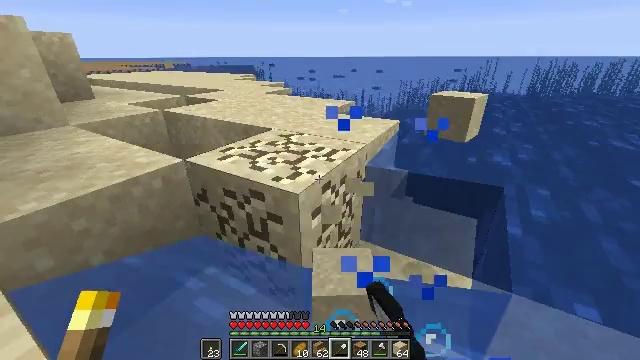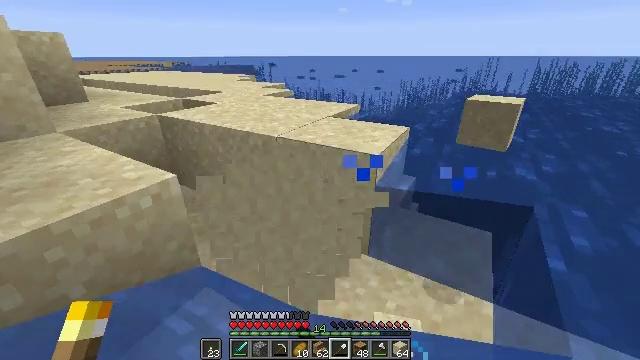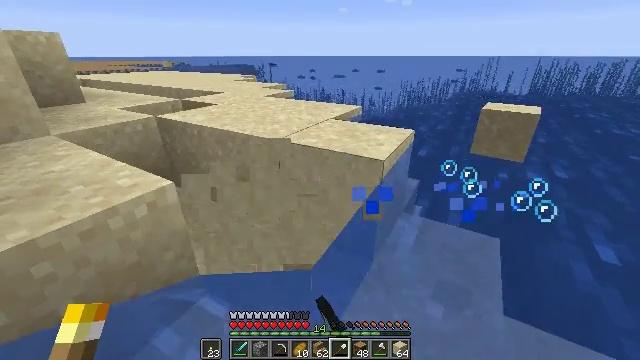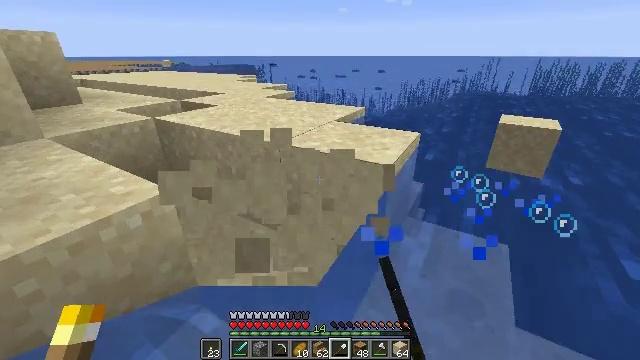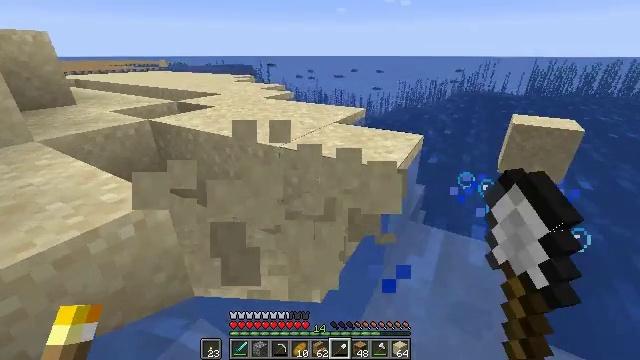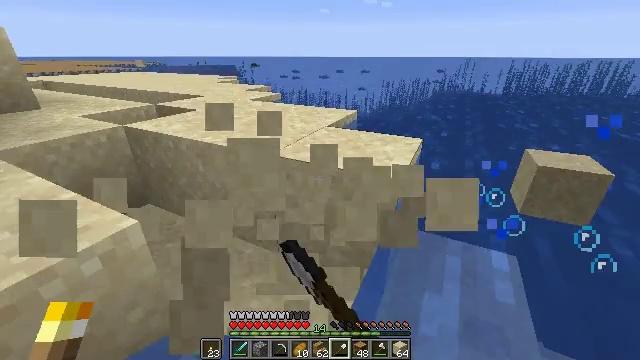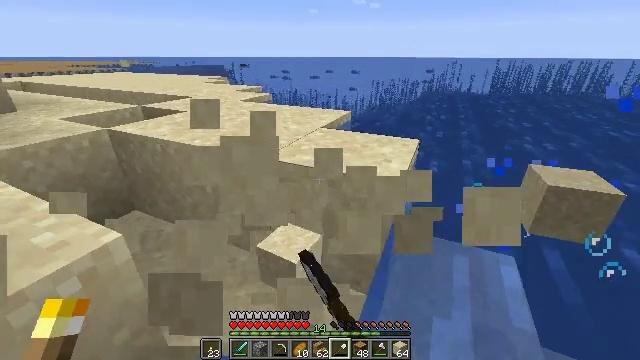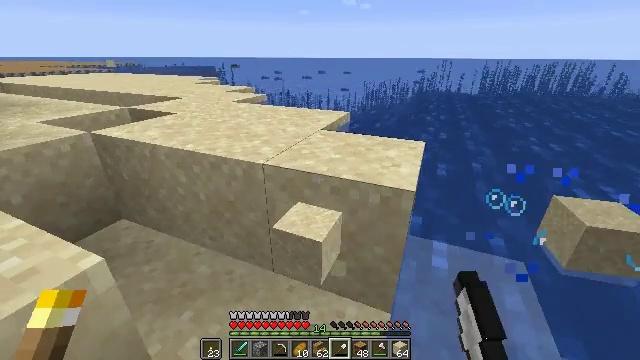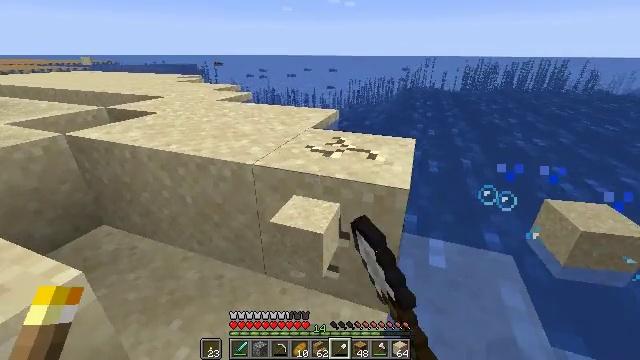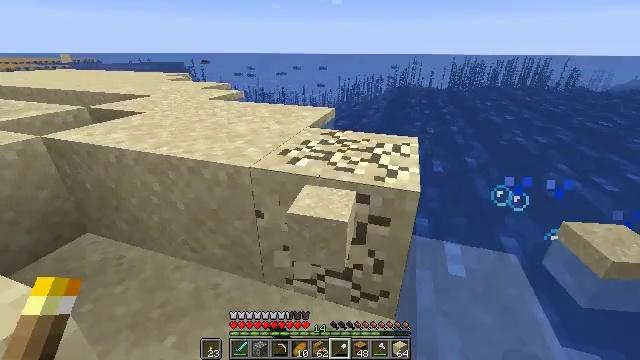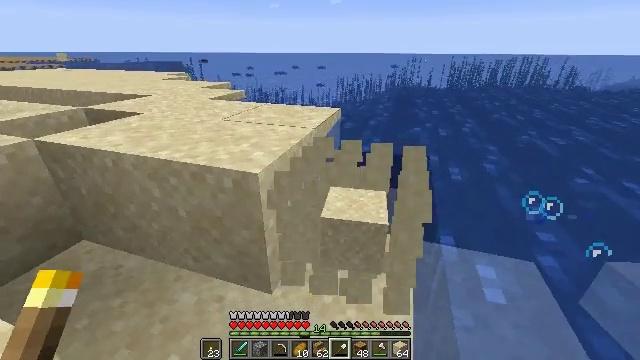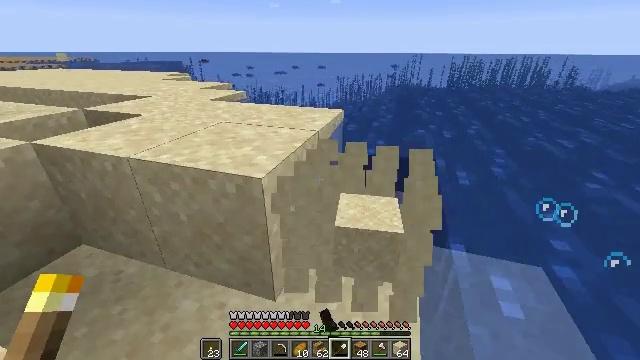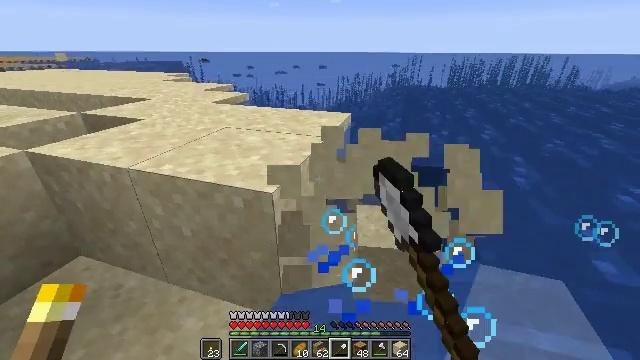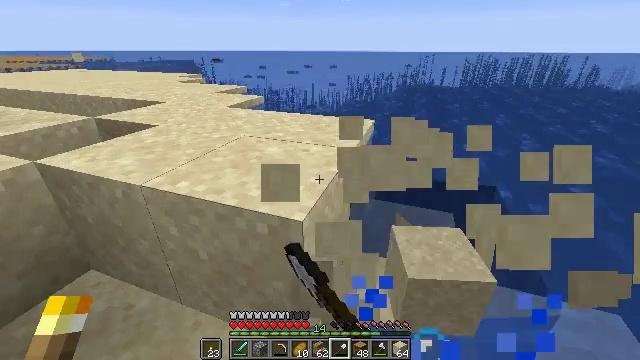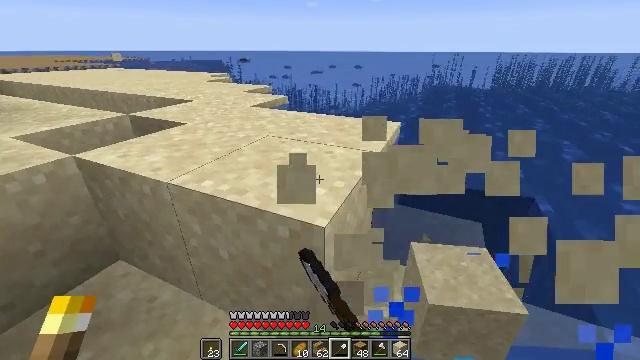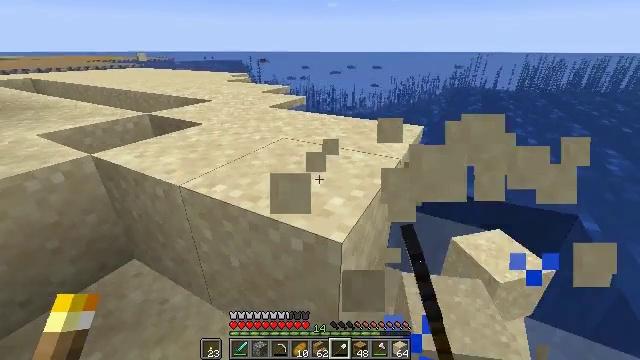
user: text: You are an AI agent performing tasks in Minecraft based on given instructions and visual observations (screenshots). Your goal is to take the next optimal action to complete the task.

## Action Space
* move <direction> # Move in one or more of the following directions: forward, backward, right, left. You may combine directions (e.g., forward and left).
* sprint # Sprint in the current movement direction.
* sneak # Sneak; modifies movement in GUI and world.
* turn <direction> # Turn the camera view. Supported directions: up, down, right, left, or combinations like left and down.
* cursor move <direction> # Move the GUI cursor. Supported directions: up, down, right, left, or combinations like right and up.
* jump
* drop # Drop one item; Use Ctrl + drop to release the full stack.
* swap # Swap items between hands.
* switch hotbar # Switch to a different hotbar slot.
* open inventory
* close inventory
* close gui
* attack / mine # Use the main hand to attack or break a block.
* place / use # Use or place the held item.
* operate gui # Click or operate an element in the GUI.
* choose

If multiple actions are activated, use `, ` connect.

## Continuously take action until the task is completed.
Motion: motion action
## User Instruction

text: Attack the ground to gather sand.
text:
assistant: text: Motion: move forward, attack / mine
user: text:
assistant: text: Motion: move forward, attack / mine
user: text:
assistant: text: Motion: move forward, attack / mine
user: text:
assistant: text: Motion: move forward, attack / mine
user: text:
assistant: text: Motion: move forward, turn right, attack / mine
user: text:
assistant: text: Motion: move forward, turn right, attack / mine
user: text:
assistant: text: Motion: move forward, turn right, attack / mine
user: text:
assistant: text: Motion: move forward, turn right, attack / mine
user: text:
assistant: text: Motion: move forward, turn right, attack / mine
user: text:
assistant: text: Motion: move forward, attack / mine
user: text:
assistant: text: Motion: move forward, attack / mine
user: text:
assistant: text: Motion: move forward, attack / mine
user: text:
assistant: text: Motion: move forward, turn left, attack / mine
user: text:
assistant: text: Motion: move forward, turn left, attack / mine
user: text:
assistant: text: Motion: turn left, attack / mine
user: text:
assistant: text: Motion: attack / mine
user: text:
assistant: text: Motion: attack / mine
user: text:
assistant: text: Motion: attack / mine
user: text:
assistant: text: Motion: attack / mine
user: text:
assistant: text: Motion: attack / mine
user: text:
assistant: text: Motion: turn left, attack / mine
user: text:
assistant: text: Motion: turn left, attack / mine
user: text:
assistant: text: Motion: move forward, turn left, attack / mine
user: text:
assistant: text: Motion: move forward, attack / mine
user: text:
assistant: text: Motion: move forward, attack / mine
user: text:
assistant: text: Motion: attack / mine
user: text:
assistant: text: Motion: attack / mine
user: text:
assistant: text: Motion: turn right, attack / mine
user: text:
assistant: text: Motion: turn right, attack / mine
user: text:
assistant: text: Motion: turn right and down, attack / mine